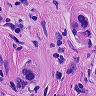
Metastatic tissue present: yes